Question: Where can I check when was a specific javascript object or method introduced to all major browsers?
E.g. I just though I had a horrible production bug for a week because the Safari I just downloaded fails on JSON.stringify(), but then discovered I had somehow download an ancient Safari version, and the latest Safari versions do support it. Where can I find when exactly did Safari add JSON.stringify()?
This is how I got lured into download a Safari version from three years ago. WTF?

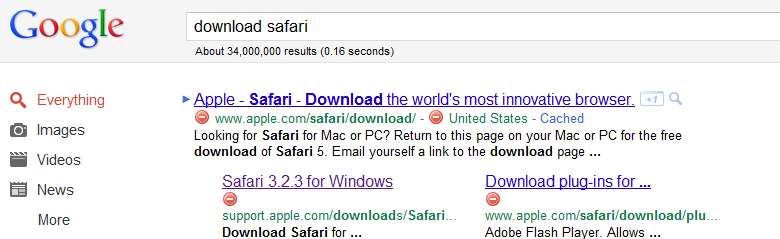
Answer: <URL> is also a great source of such information.